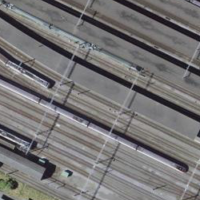
EUNIS habitat code: 57
Species observed at this site:
Salvia glutinosa
Tussilago farfara